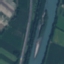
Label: River